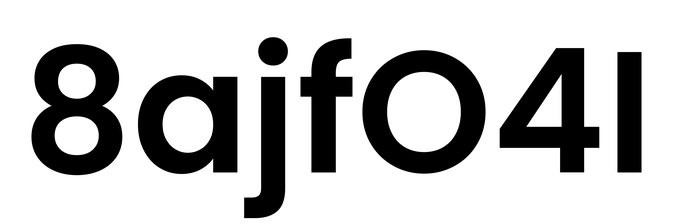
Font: Poppins-SemiBold